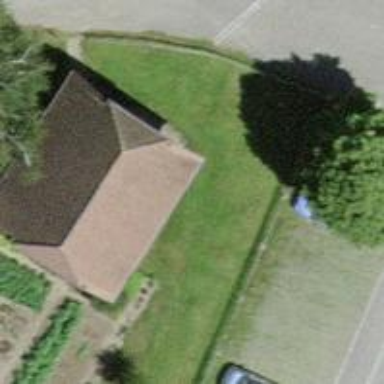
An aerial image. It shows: Rural barn.